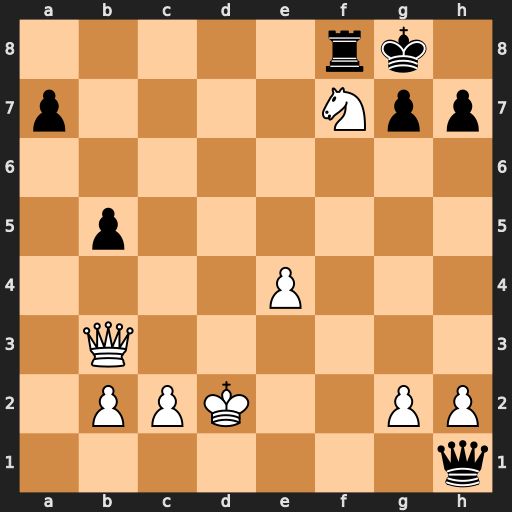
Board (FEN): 5rk1/p4Npp/8/1p6/4P3/1Q6/1PPK2PP/7q
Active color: w
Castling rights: -
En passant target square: -
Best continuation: Nh6+ Kh8 Qg8+ Rxg8 Nf7#